Field crop: maize
Growth stage: 2
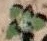
Species: chenopodium